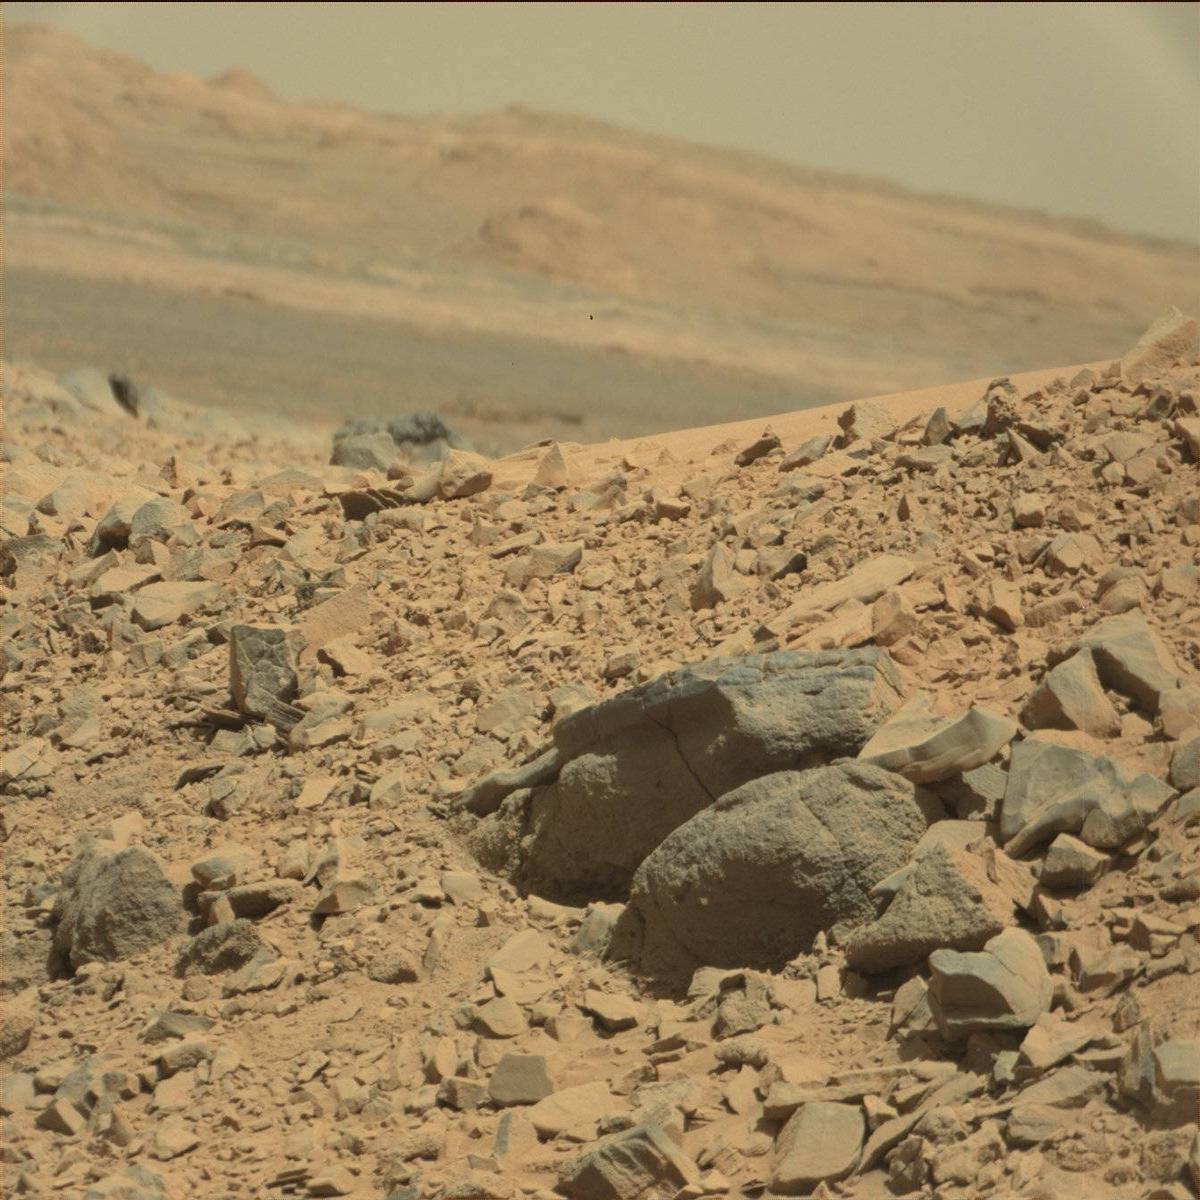
Terrain classes present: Bedrock, Ridge, Rock, Sand / Soil, Sky